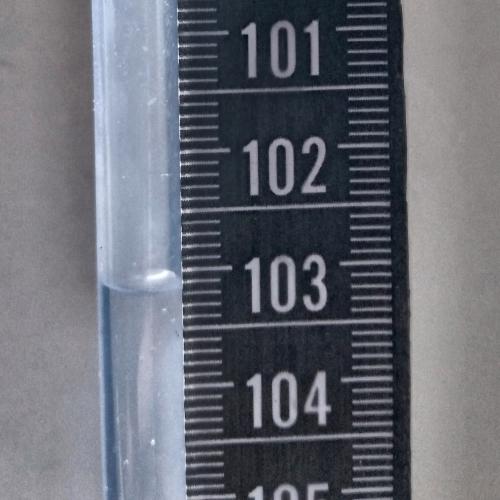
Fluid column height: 103.2 cm